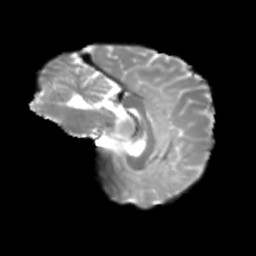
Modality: T2w
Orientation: sagittal
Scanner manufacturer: siemens
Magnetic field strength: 3 T
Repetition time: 4 s
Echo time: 0.0594 s